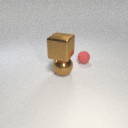
small red rubber sphere to the right of large brown metal sphere